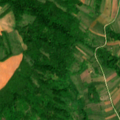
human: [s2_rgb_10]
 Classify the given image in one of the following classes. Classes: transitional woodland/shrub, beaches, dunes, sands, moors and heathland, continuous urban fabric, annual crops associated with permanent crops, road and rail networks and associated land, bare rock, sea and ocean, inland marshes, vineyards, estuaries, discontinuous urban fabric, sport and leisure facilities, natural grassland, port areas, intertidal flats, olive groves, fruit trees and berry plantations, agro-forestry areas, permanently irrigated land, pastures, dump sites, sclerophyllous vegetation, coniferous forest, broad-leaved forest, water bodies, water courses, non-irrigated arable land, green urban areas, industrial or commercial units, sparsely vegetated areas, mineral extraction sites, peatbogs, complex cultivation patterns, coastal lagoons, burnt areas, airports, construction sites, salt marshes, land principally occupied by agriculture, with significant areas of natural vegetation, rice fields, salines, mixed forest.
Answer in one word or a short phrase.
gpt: non-irrigated arable land, complex cultivation patterns, land principally occupied by agriculture, with significant areas of natural vegetation, broad-leaved forest